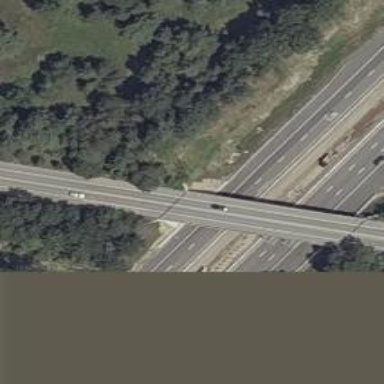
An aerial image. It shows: Secondary road with asphalt surface passing over bridge.